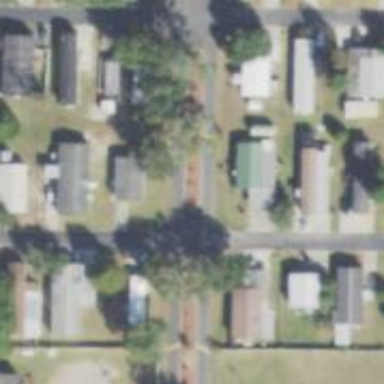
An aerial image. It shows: Residential road.